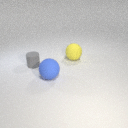
large blue rubber sphere to the right of small gray rubber cylinder